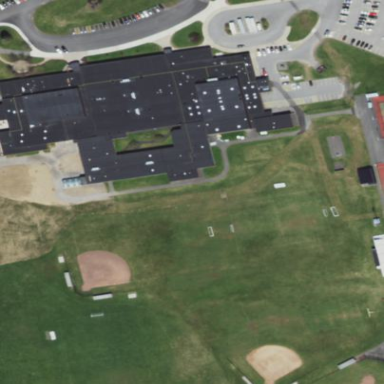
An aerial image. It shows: School building.